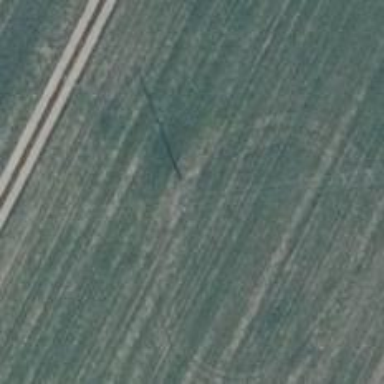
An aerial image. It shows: Power pole.